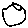
Label: moon